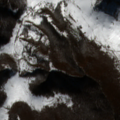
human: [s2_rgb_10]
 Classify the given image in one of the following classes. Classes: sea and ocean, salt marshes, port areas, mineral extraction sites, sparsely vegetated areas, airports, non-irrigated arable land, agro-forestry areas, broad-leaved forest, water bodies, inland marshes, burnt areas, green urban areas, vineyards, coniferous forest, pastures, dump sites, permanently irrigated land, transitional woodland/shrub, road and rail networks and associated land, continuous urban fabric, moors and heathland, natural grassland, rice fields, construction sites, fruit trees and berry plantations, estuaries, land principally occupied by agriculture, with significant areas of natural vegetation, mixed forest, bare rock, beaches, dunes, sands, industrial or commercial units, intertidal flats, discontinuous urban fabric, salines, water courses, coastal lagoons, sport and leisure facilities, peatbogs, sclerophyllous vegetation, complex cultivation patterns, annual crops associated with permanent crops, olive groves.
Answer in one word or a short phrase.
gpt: broad-leaved forest, natural grassland